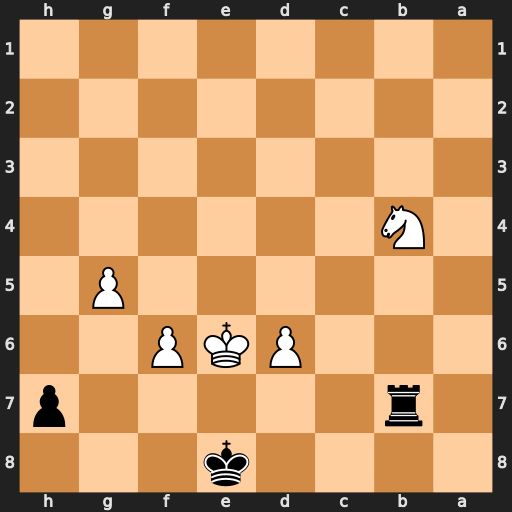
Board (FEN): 4k3/1r5p/3PKP2/6P1/1N6/8/8/8
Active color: b
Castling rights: -
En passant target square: -
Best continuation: Rxb4 d7+ Kd8